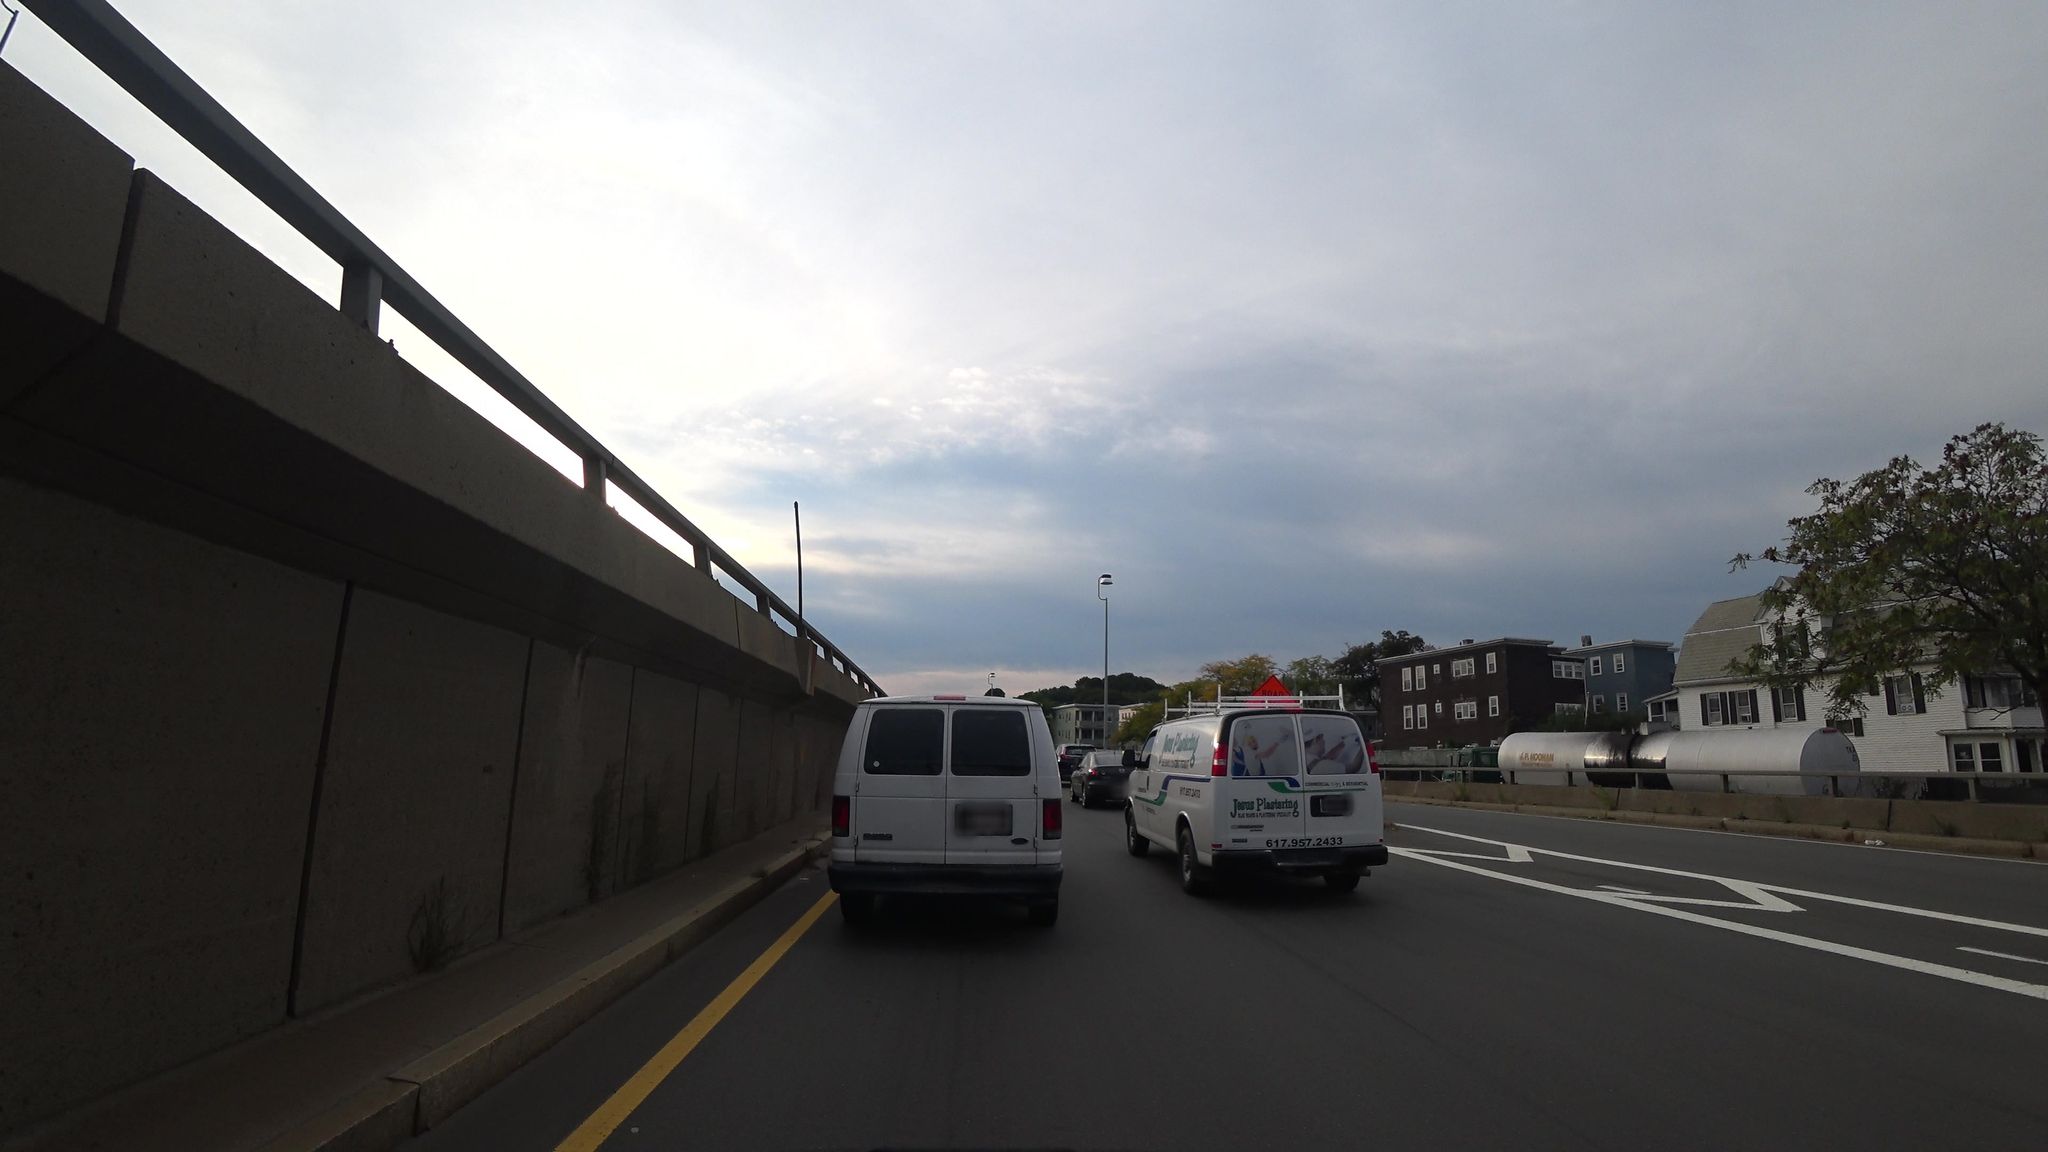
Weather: cloudy
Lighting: day
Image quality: good
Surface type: driving surface
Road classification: motorway_link
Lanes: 2, 1
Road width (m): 15.2
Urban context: urban centre
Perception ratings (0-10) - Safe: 1.22, Lively: 3.53, Beautiful: 5.52, Boring: 1.46, Depressing: 5.59, Wealthy: 4.38